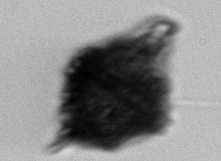
Label: Gonyaulax